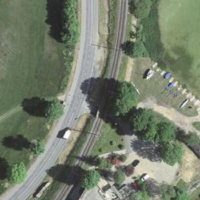
EUNIS habitat code: 23
Species observed at this site:
Colchicum autumnale
Podiceps cristatus
Cygnus olor
Parnassia palustris
Silaum silaus
Medicago sativa
Equisetum arvense
Filipendula ulmaria